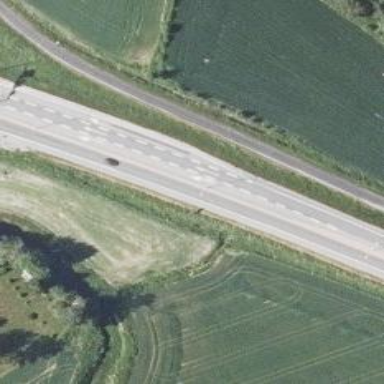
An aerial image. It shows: Trunk highway.